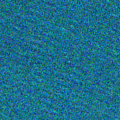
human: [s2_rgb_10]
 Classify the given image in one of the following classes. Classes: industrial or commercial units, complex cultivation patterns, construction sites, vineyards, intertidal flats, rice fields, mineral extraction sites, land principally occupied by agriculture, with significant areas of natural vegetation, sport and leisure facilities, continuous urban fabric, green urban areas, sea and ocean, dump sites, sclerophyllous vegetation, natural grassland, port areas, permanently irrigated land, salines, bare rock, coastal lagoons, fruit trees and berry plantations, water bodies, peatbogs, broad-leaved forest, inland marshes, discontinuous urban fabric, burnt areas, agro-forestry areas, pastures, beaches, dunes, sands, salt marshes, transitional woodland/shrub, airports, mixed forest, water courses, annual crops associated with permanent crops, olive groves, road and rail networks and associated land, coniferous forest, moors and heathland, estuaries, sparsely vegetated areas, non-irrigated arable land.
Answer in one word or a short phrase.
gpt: sea and ocean